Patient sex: F
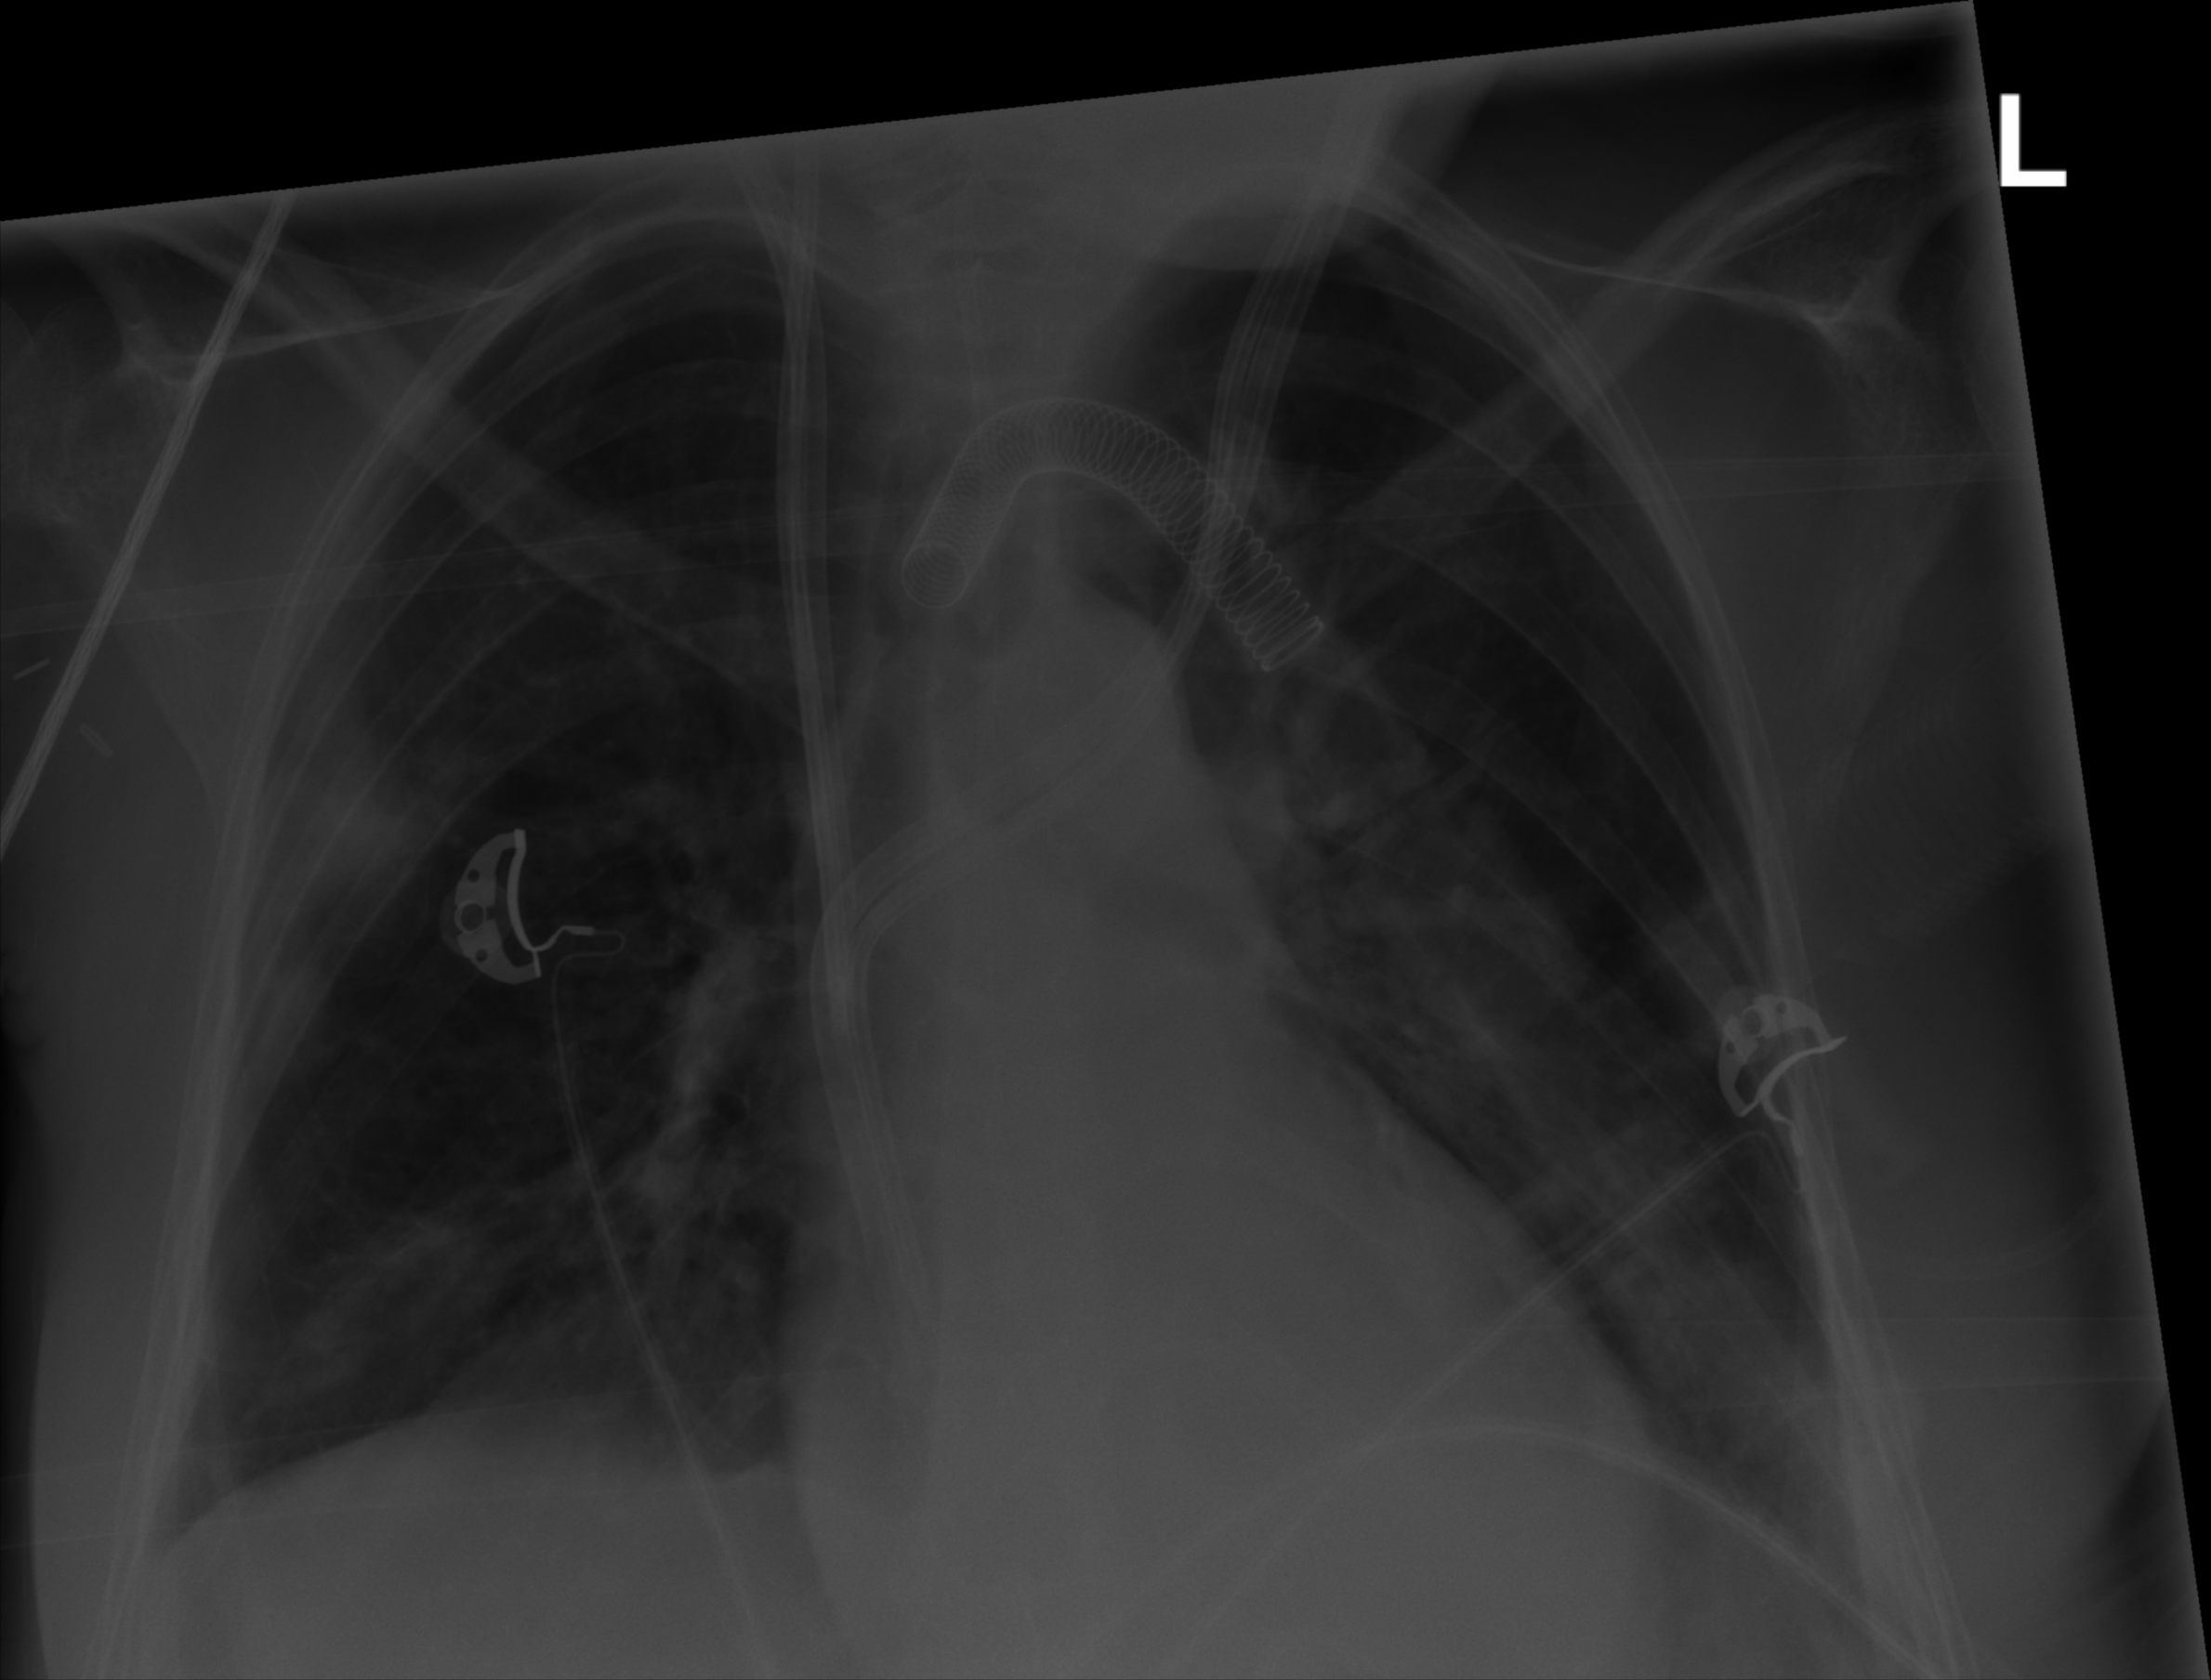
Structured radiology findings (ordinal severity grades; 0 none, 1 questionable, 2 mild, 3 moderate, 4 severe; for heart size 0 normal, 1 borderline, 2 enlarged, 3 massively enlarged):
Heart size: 0
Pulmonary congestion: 0
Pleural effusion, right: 0
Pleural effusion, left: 2
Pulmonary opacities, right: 2
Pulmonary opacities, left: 2
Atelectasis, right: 0
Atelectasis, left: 2